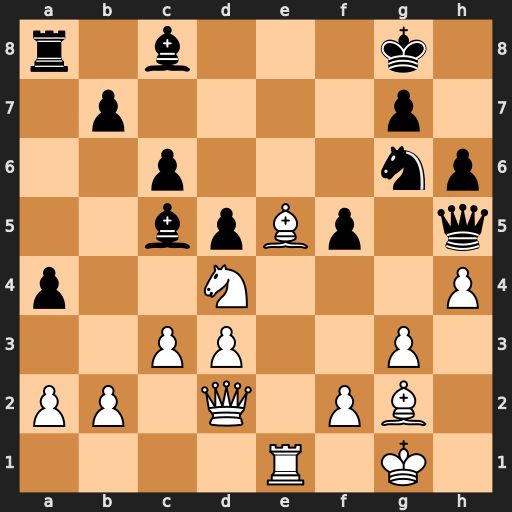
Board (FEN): r1b3k1/1p4p1/2p3np/2bpBp1q/p2N3P/2PP2P1/PP1Q1PB1/4R1K1
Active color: w
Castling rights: -
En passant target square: -
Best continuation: Bf3 Qxf3 Nxf3